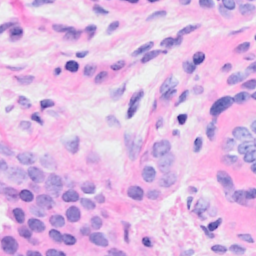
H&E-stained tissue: Breast